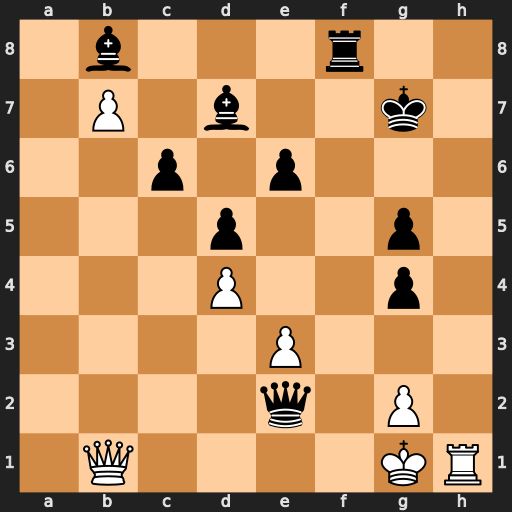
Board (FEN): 1b3r2/1P1b2k1/2p1p3/3p2p1/3P2p1/4P3/4q1P1/1Q4KR
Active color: w
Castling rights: -
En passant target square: -
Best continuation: Qh7+ Kf6 Rh6#